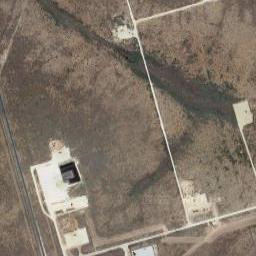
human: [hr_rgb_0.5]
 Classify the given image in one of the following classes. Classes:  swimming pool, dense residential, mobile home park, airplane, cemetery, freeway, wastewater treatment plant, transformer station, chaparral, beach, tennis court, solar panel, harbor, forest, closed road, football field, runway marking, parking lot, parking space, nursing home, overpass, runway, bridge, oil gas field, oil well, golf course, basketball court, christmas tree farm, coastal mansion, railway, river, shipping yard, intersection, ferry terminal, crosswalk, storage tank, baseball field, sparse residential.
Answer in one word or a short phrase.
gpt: oil gas field